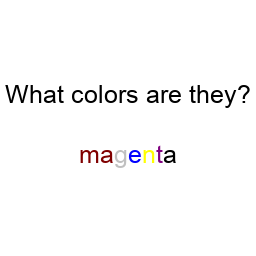
Color: maroon, maroon, silver, blue, yellow, purple, black
Color name shown: magenta
Background color: white
Question text color: black